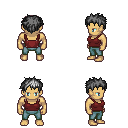
a pixel art fantasy rpg character, male body template, human, tanned skin, maroon pirate shirt, teal pants, gray bedhead hairstyle, four views (front, back, left, right), 2x2 character sprite sheet, small pixel art, hard edges, no anti-aliasing